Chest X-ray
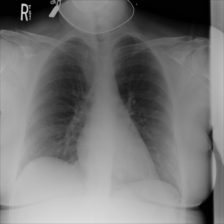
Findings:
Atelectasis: negative
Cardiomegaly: negative
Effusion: negative
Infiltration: negative
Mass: negative
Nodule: negative
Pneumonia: negative
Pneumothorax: negative
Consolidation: negative
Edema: negative
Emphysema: negative
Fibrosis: negative
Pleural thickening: negative
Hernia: negative